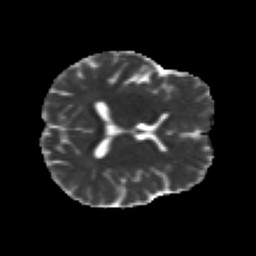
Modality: MD
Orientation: axial
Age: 33
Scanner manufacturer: siemens
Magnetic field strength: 3 T
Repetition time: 2.2 s
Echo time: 0.084 s